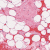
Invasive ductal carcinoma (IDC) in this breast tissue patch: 0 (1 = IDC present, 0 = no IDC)